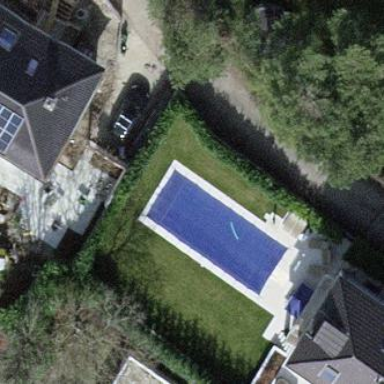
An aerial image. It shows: Outdoor swimming pool in leisure land.